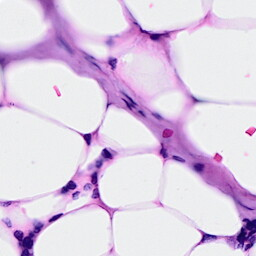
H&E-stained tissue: Breast